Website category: sports
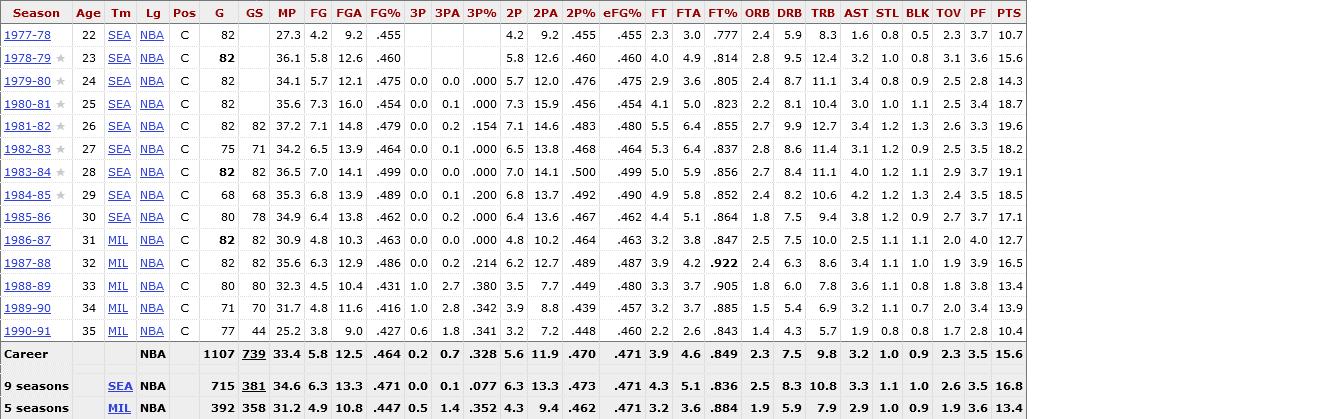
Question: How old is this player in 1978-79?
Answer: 23

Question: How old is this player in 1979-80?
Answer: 24

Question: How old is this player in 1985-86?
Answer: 30

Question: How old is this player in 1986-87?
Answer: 31

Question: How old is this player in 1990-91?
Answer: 35

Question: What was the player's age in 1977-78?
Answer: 22

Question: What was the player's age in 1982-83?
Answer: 27

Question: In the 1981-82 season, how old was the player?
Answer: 26

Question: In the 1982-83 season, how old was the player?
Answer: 27

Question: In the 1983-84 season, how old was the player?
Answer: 28

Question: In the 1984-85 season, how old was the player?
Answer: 29

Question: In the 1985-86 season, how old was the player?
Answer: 30

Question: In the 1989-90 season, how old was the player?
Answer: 34

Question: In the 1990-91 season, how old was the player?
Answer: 35

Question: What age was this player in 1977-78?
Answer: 22

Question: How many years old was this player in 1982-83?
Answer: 27

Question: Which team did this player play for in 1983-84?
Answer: SEA

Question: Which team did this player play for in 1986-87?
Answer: MIL

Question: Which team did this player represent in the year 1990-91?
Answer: MIL

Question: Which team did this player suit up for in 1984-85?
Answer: SEA

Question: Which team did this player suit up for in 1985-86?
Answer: SEA

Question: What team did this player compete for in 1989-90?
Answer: MIL

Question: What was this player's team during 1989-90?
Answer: MIL

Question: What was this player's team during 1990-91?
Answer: MIL

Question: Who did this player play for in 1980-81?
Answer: SEA

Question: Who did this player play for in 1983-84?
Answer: SEA

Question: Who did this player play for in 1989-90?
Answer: MIL

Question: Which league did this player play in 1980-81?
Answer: NBA

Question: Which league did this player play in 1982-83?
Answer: NBA

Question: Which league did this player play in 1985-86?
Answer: NBA

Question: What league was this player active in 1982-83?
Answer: NBA

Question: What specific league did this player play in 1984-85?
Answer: NBA

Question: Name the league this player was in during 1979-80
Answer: NBA

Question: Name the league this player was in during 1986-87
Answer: NBA

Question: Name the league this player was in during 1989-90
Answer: NBA

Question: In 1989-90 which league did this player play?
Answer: NBA

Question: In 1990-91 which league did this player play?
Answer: NBA

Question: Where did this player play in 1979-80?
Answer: NBA

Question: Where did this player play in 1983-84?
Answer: NBA

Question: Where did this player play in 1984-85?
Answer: NBA

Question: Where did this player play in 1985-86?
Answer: NBA

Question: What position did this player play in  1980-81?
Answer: C

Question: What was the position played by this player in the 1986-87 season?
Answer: C

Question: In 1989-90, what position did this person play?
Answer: C

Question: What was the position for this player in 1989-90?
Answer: C

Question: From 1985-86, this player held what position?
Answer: C

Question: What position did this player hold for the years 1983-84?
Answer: C

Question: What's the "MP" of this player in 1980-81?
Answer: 35.6

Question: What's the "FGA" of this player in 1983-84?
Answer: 14.1

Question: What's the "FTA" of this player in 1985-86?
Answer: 5.1

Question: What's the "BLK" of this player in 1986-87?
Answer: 1.1

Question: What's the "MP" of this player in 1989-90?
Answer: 31.7

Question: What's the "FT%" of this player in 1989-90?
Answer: .885

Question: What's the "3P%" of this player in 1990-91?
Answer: .341

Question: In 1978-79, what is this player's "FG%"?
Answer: .460

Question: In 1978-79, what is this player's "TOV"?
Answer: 3.1

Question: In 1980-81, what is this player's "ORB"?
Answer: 2.2

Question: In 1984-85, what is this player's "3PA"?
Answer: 0.1

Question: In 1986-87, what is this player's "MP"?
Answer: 30.9

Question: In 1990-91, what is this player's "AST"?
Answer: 1.9

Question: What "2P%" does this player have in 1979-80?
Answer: .476

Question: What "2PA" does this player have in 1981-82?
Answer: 14.6

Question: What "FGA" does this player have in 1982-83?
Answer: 13.9

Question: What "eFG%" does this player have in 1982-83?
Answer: .464